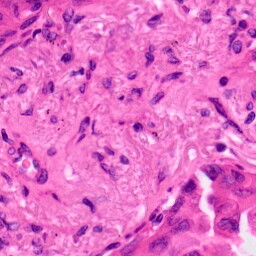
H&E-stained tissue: Lung